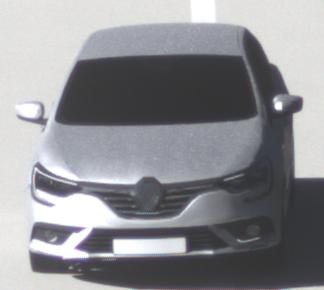
Make: Renault
Model: Mégane ENERGY TCe 100
Detailed model: Mégane (IV)
Model produced from: 2016/03
Model produced until: 2018/08
Doors: 5
Color: white
Road condition: dry road
Daytime: morning or afternoon
Contrast: high contrast